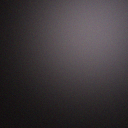
Screen state: off